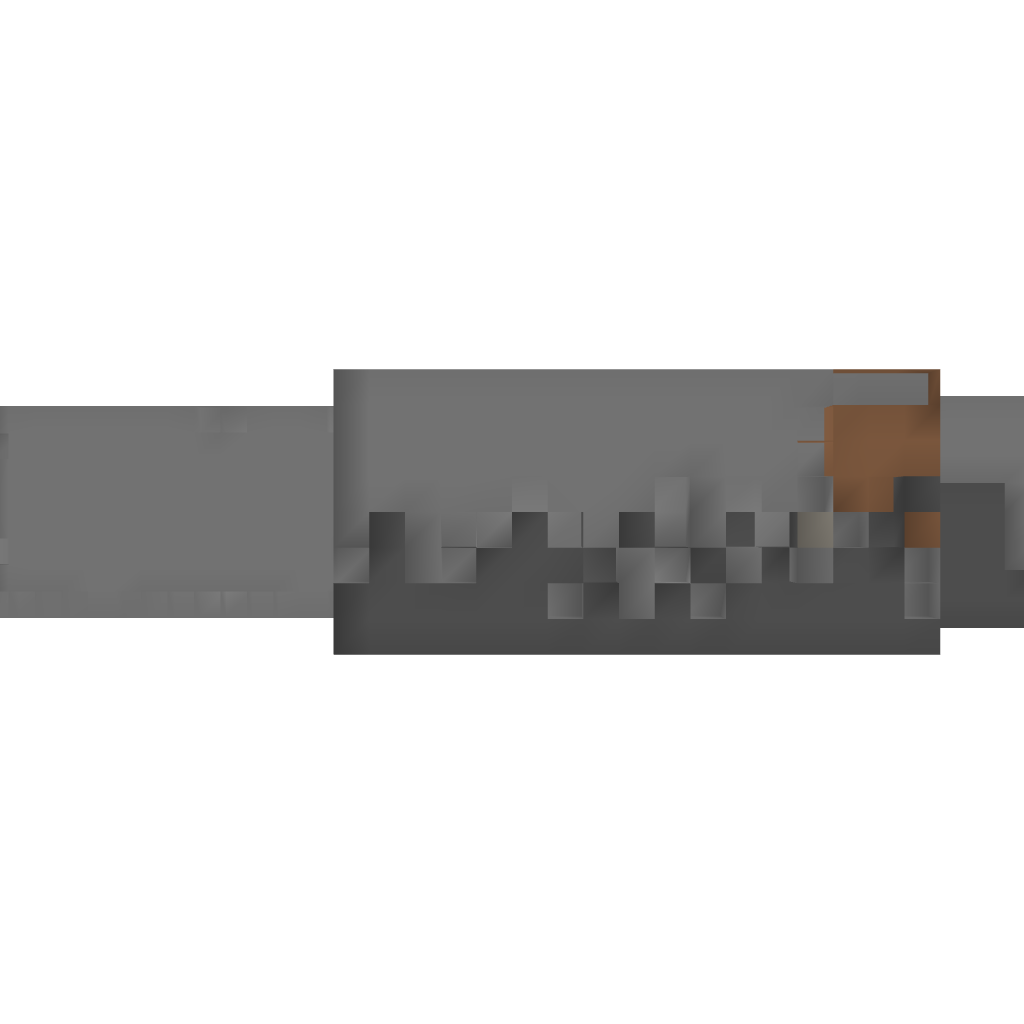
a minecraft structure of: Underground Factions Tutorial